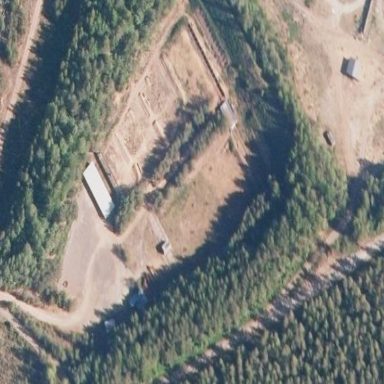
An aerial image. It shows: Shooting range on leisure land pitch.